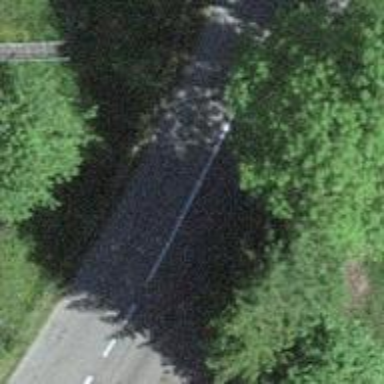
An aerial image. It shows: Secondary road with asphalt surface.